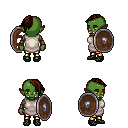
a pixel art fantasy rpg character, female body template, orc, green skin, white tunic, gold greaves, brown long mohawk hairstyle, leather bracers, ghillies, shield, four views (front, back, left, right), 2x2 character sprite sheet, small pixel art, hard edges, no anti-aliasing